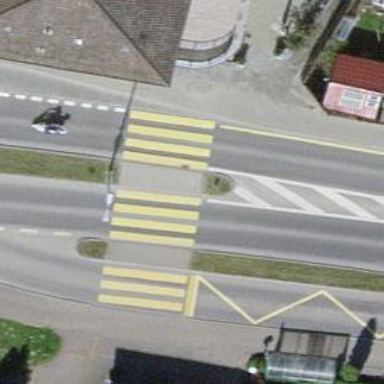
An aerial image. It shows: Uncontrolled zebra crossing with island. The crossing is marked with zebra stripes.